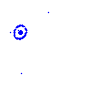
Particle: proton